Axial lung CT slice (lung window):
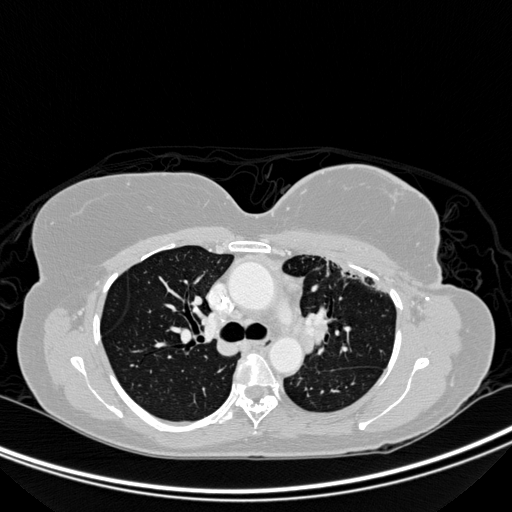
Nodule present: no